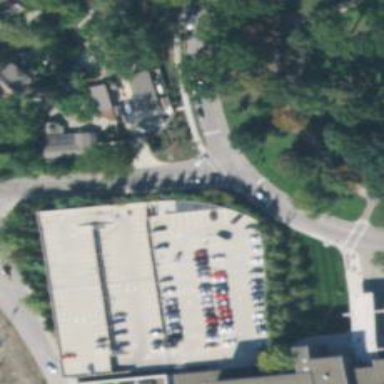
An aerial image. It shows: Multi-storey garage parking with concrete surface.